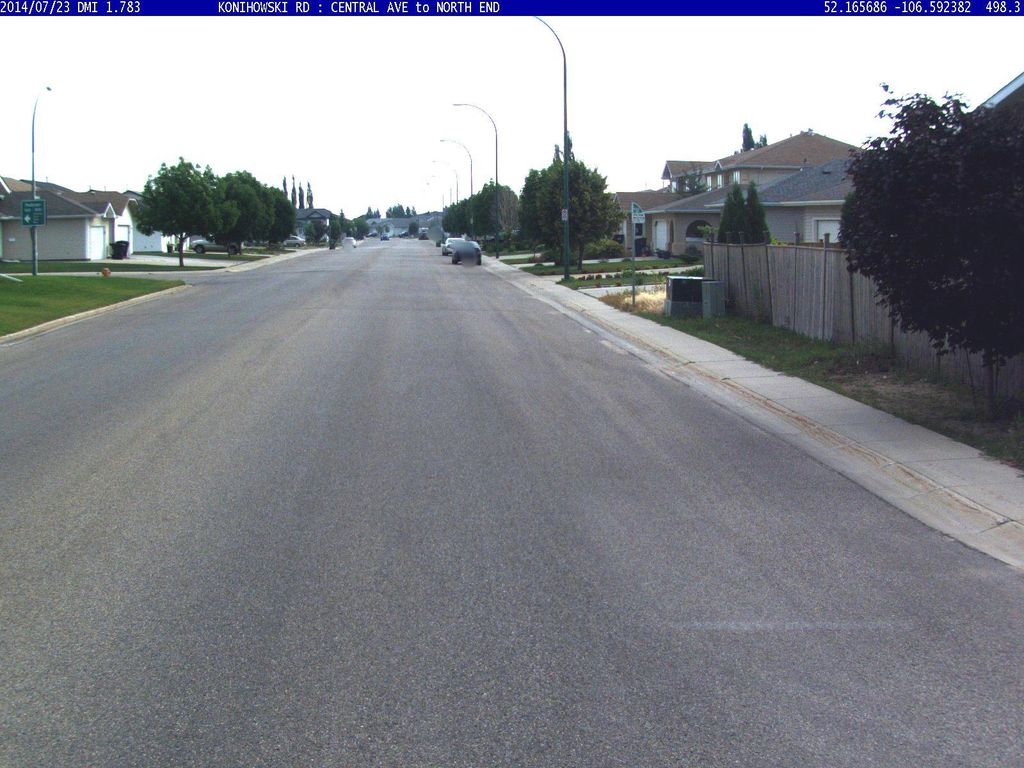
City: saskatoon